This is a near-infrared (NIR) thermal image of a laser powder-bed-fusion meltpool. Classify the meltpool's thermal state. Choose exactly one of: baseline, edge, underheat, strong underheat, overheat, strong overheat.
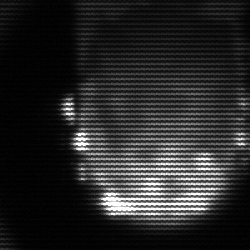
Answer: baseline